Question: I am debugging a minidump file that is made when my application is starting. I am viewing the dump file in Visual Studio 2010. What are the "Modules" shown? Are they all loaded for specifically my application ? Or some are just generic, system wide modules ?
I am trying to determine if there are 3rd party modules/dlls that could be interfering with my application. I pointed out Sophos as an example in the dump. Could Sophos be intercepting disk write, or memory access and causing an issue with my application?
This is a commercial application that starts up fine, except for a few customer.
Thanks.

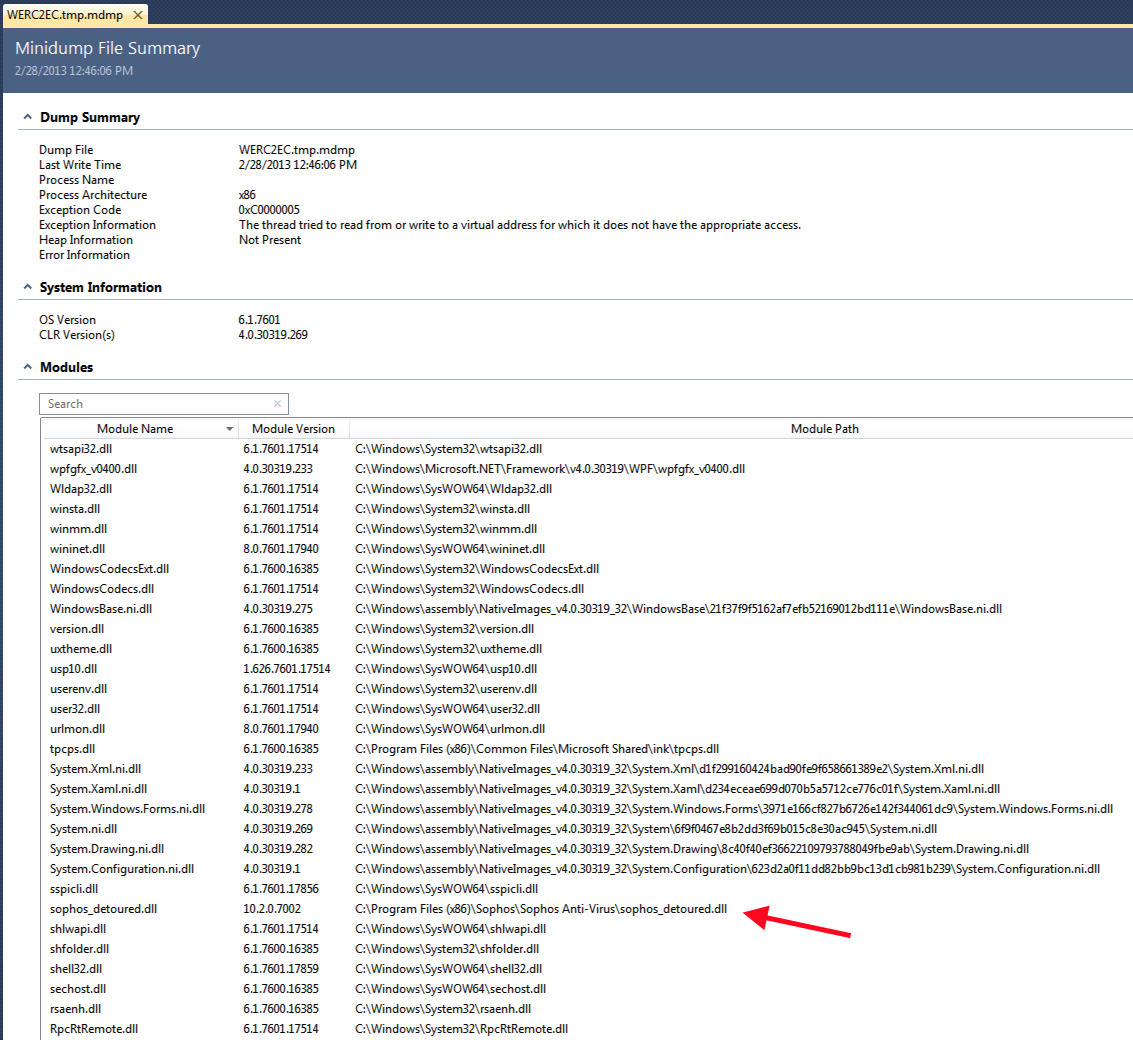
Answer: You are simply seeing the list of DLLs that were loaded in the process. The minidump is for a managed WPF application but you are also seeing all of the unmanaged DLLs. A minidump is fundamentally an unmanaged view of the process. You would get the same list if you debug your WPF app on your dev machine with the Project + Properties, Debug, "Enable unmanaged code debugging" option ticked.
And yes, that DLL you marked was injected by the Sophos anti-malware program. This is entirely normal, it is the way that they work. They absolutely do things like you suspect, mostly by hooking winapi functions, as the "detoured" name suggests. Detours is a Microsoft hooking library.
They are not automatically a simple explanation for a crash, although they certainly have a knack for destabilizing programs. Your program crashed with an access violation, you'll need to use the debugger to find out why. Not an easy kind of crash to diagnose btw. Good luck with it.